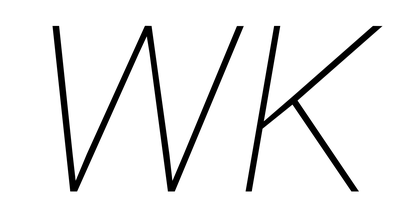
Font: Roboto-Italic_Thin_Italic